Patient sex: M
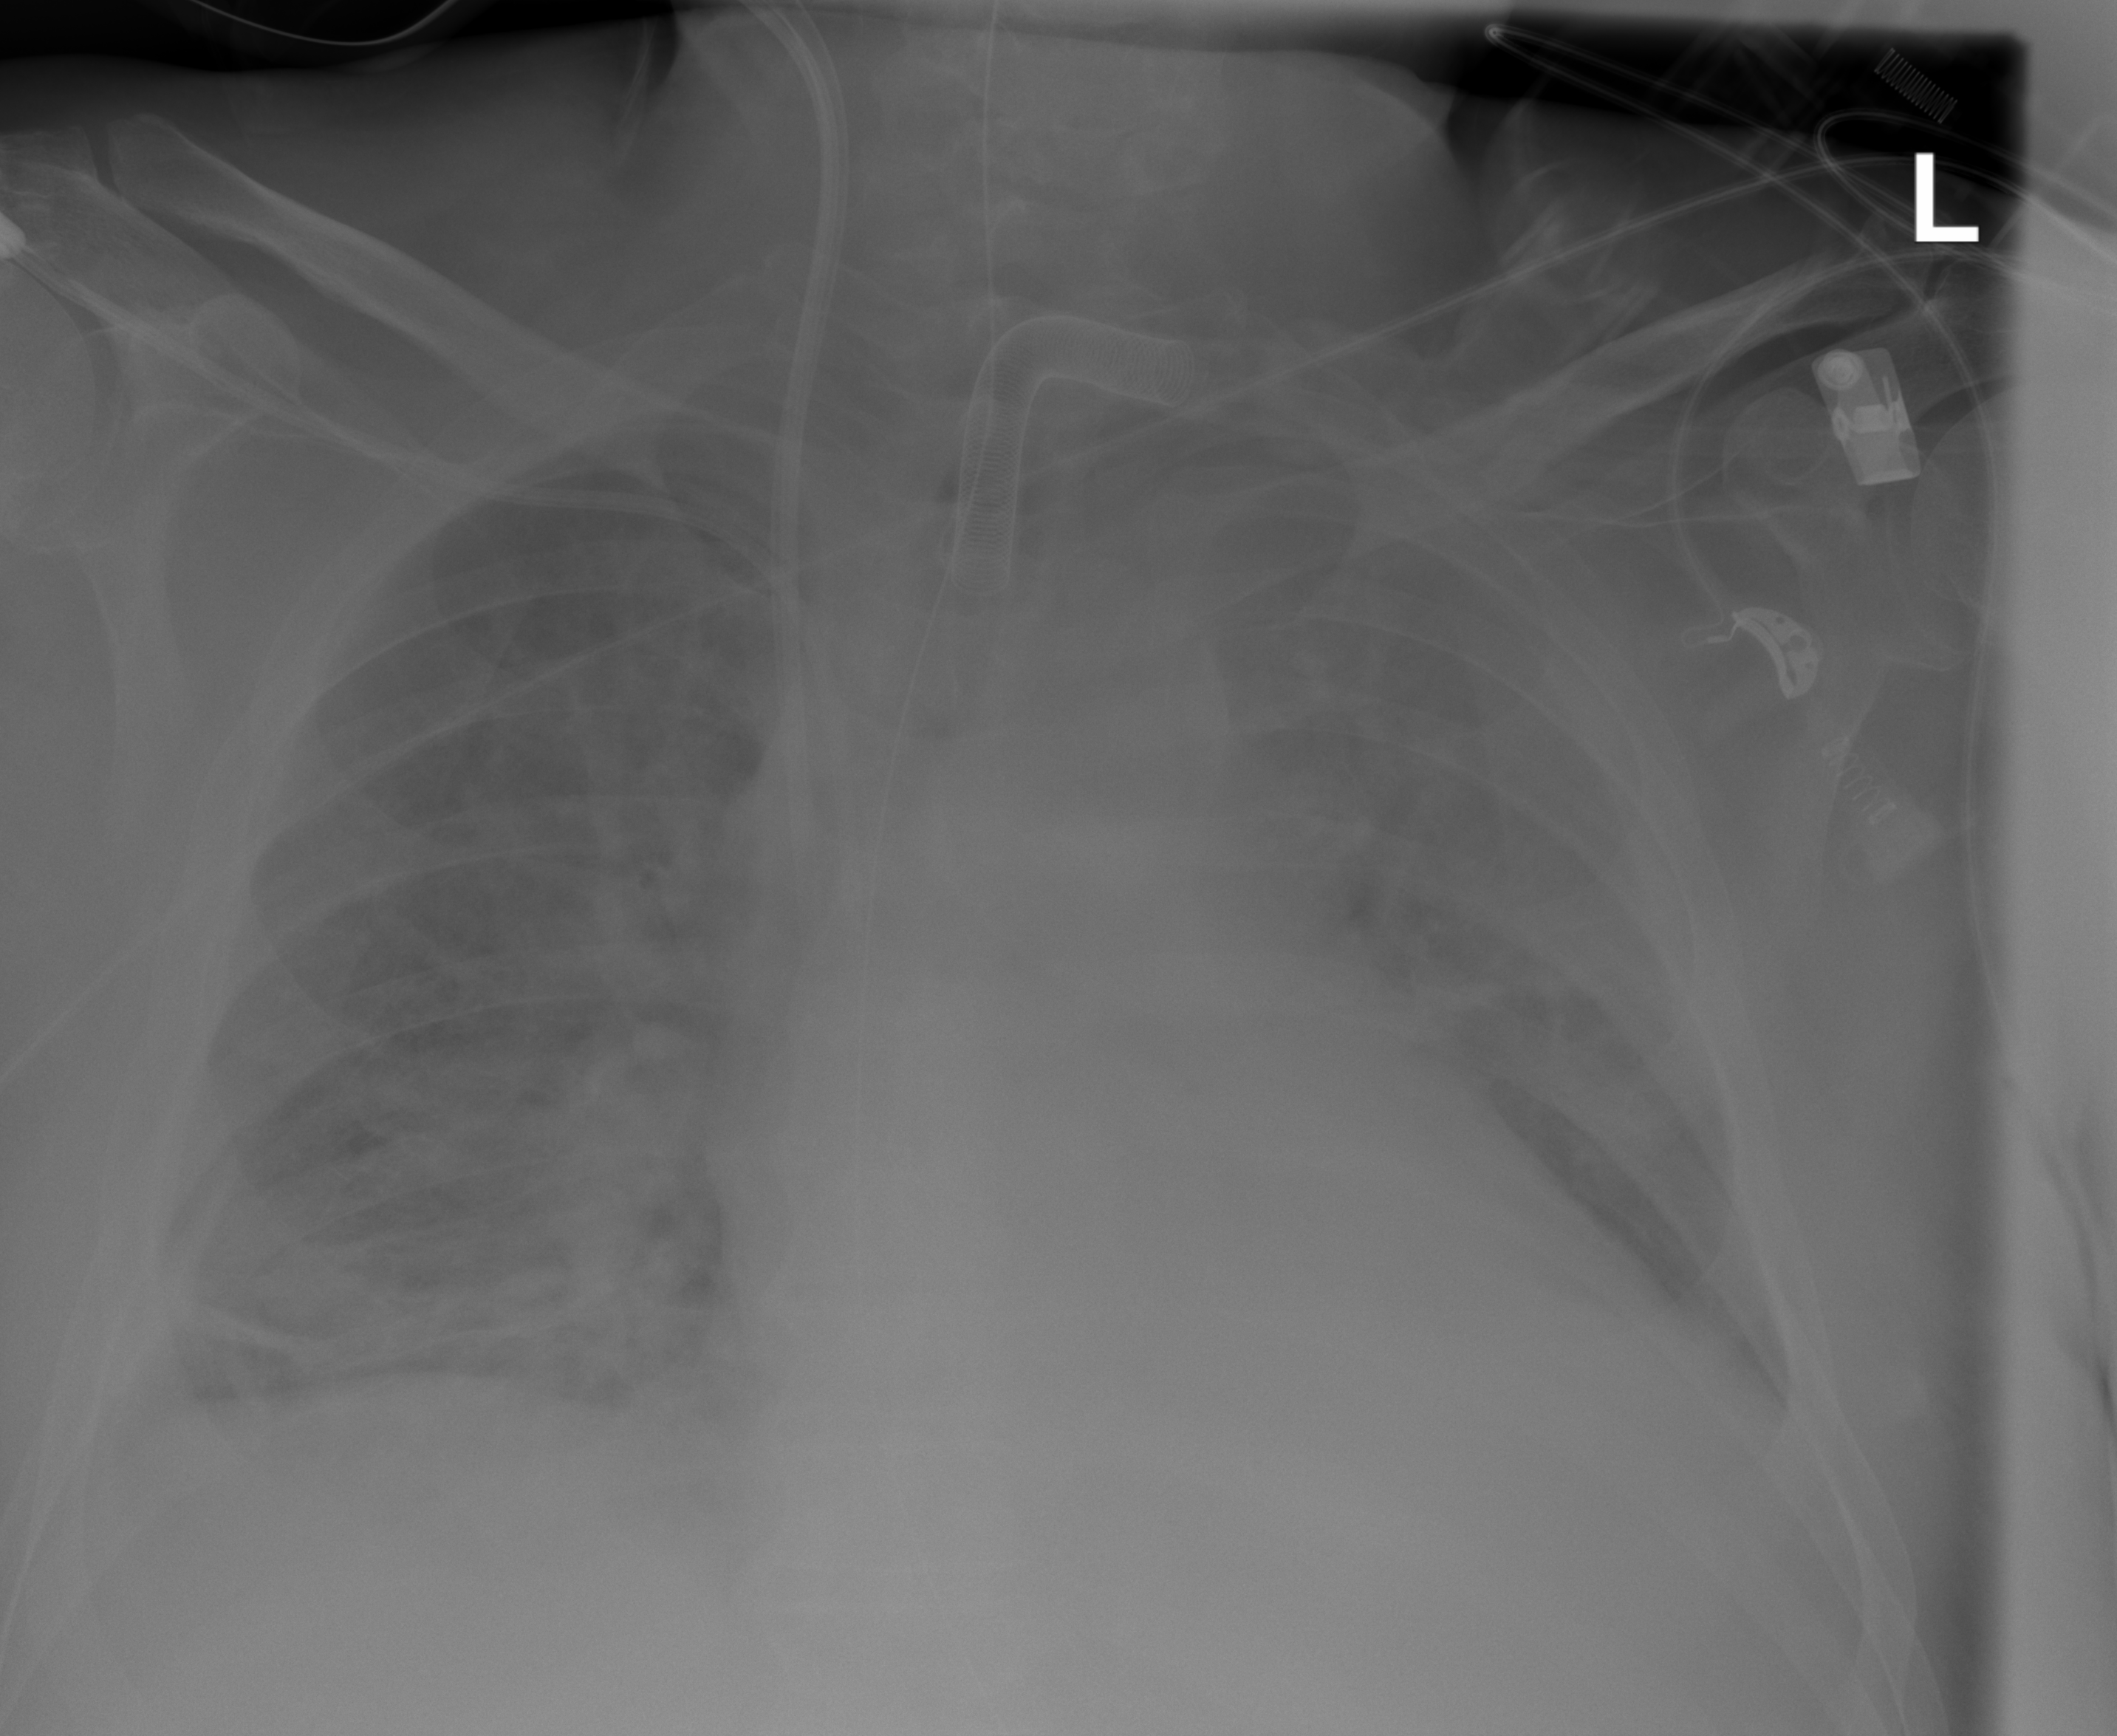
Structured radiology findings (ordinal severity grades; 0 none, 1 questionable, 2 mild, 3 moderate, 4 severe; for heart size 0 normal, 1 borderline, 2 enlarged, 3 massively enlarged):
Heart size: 3
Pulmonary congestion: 3
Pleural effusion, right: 2
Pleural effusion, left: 2
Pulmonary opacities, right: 2
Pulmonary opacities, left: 2
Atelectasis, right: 2
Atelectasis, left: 2